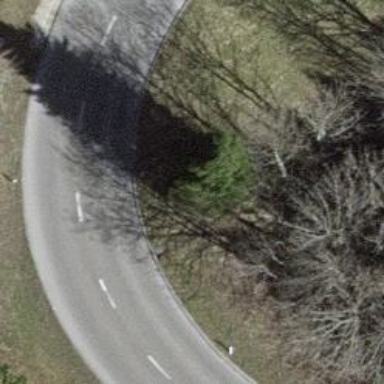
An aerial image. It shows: Culvert tunnel.